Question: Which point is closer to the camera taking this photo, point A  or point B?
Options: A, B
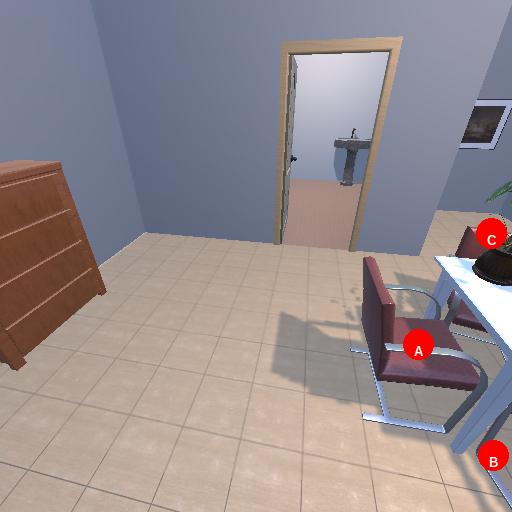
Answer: A